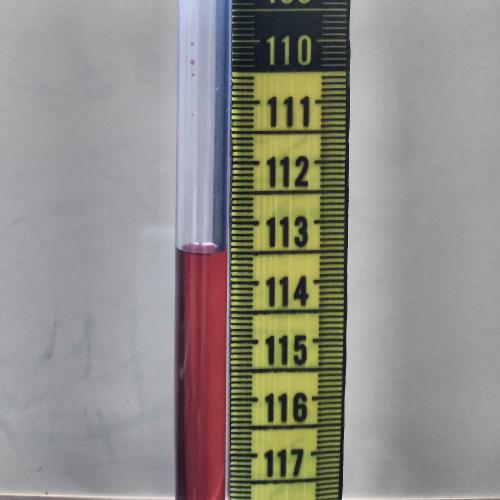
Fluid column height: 113.5 cm